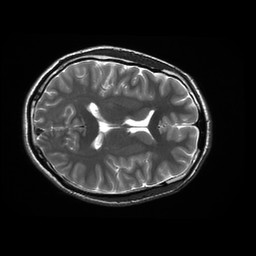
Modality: T2w
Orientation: axial
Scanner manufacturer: ge
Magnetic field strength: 3 T
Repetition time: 6.255 s
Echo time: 0.1014 s